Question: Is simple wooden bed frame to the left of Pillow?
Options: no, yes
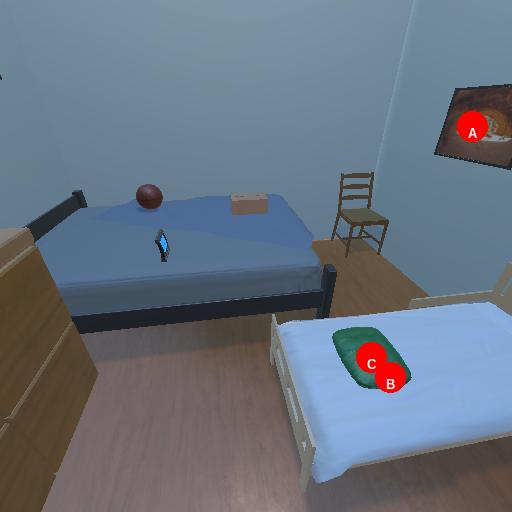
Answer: no